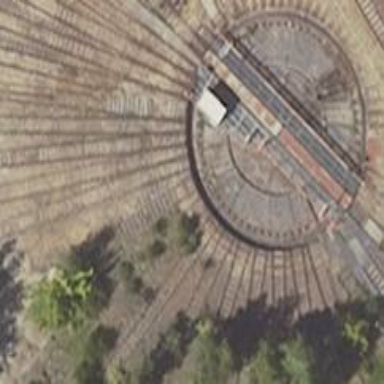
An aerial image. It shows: Unused railway yard.